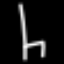
Label: chair